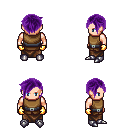
a pixel art fantasy rpg character, male body template, human, light skin, leather chest armor, robe skirt, purple pixie cut hairstyle, gold gloves, metal boots, four views (front, back, left, right), 2x2 character sprite sheet, small pixel art, hard edges, no anti-aliasing